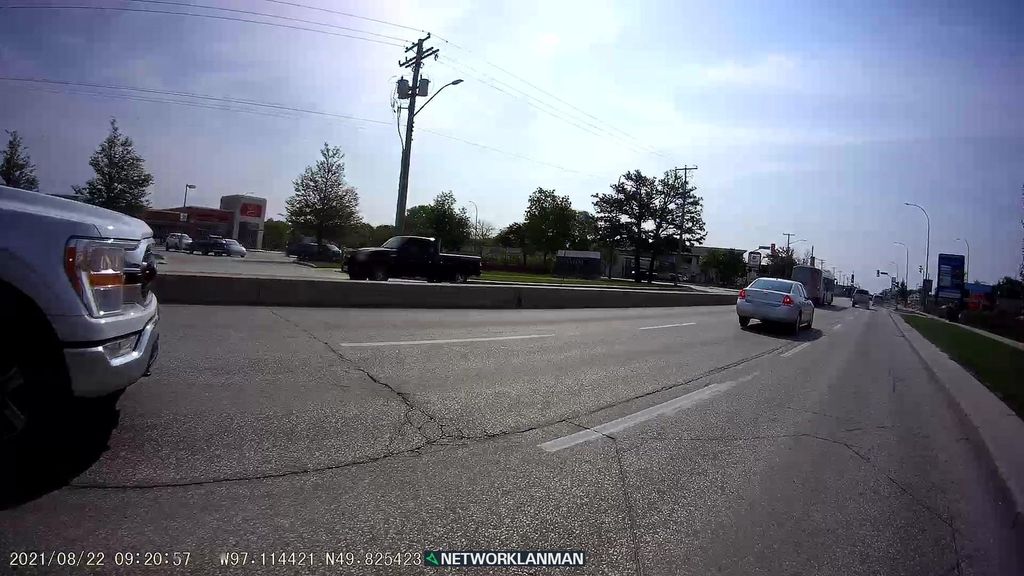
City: winnipeg